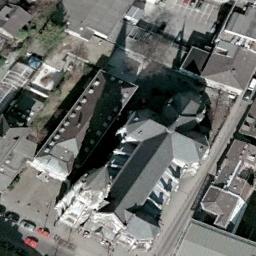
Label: church